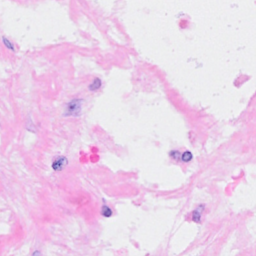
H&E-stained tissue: Breast